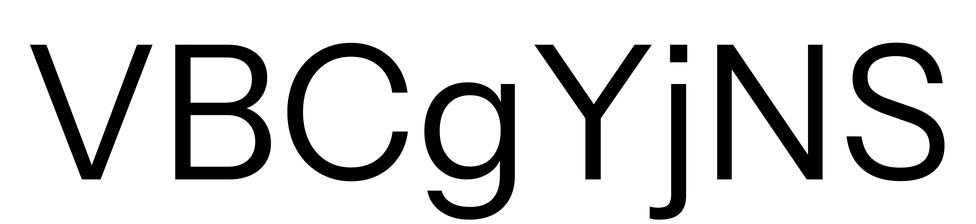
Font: InstrumentSans_Regular